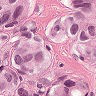
Metastatic tissue present: yes